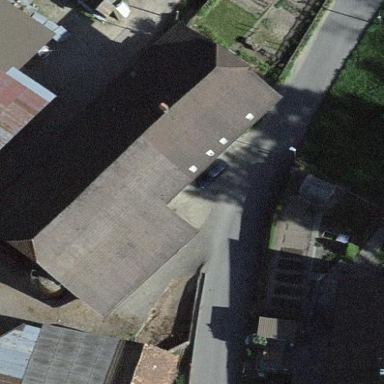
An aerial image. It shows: Farm building.